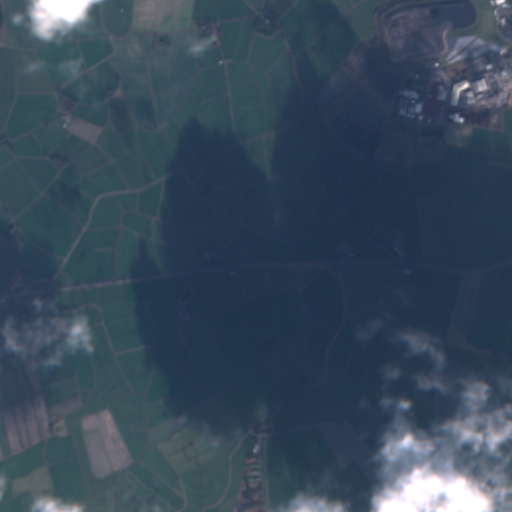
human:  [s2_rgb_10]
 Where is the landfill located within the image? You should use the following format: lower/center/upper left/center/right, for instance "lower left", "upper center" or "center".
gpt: The landfill is located in the upper right of the image.
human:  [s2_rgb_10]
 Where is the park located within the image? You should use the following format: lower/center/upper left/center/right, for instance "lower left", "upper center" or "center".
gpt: The park is located in the center left of the image.
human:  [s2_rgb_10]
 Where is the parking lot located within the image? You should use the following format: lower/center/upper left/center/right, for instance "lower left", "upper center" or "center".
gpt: The parking lot is located in the center right of the image.
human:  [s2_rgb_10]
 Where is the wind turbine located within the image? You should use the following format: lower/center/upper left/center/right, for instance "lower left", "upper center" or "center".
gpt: The wind turbine is located in the upper left of the image.
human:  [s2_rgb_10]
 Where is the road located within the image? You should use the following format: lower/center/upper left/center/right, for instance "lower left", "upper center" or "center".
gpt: There is no road in the image.